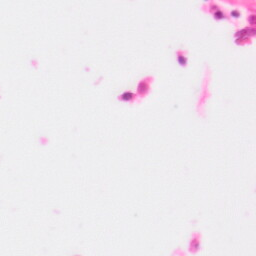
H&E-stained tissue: Colon